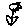
Label: flower